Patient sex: F
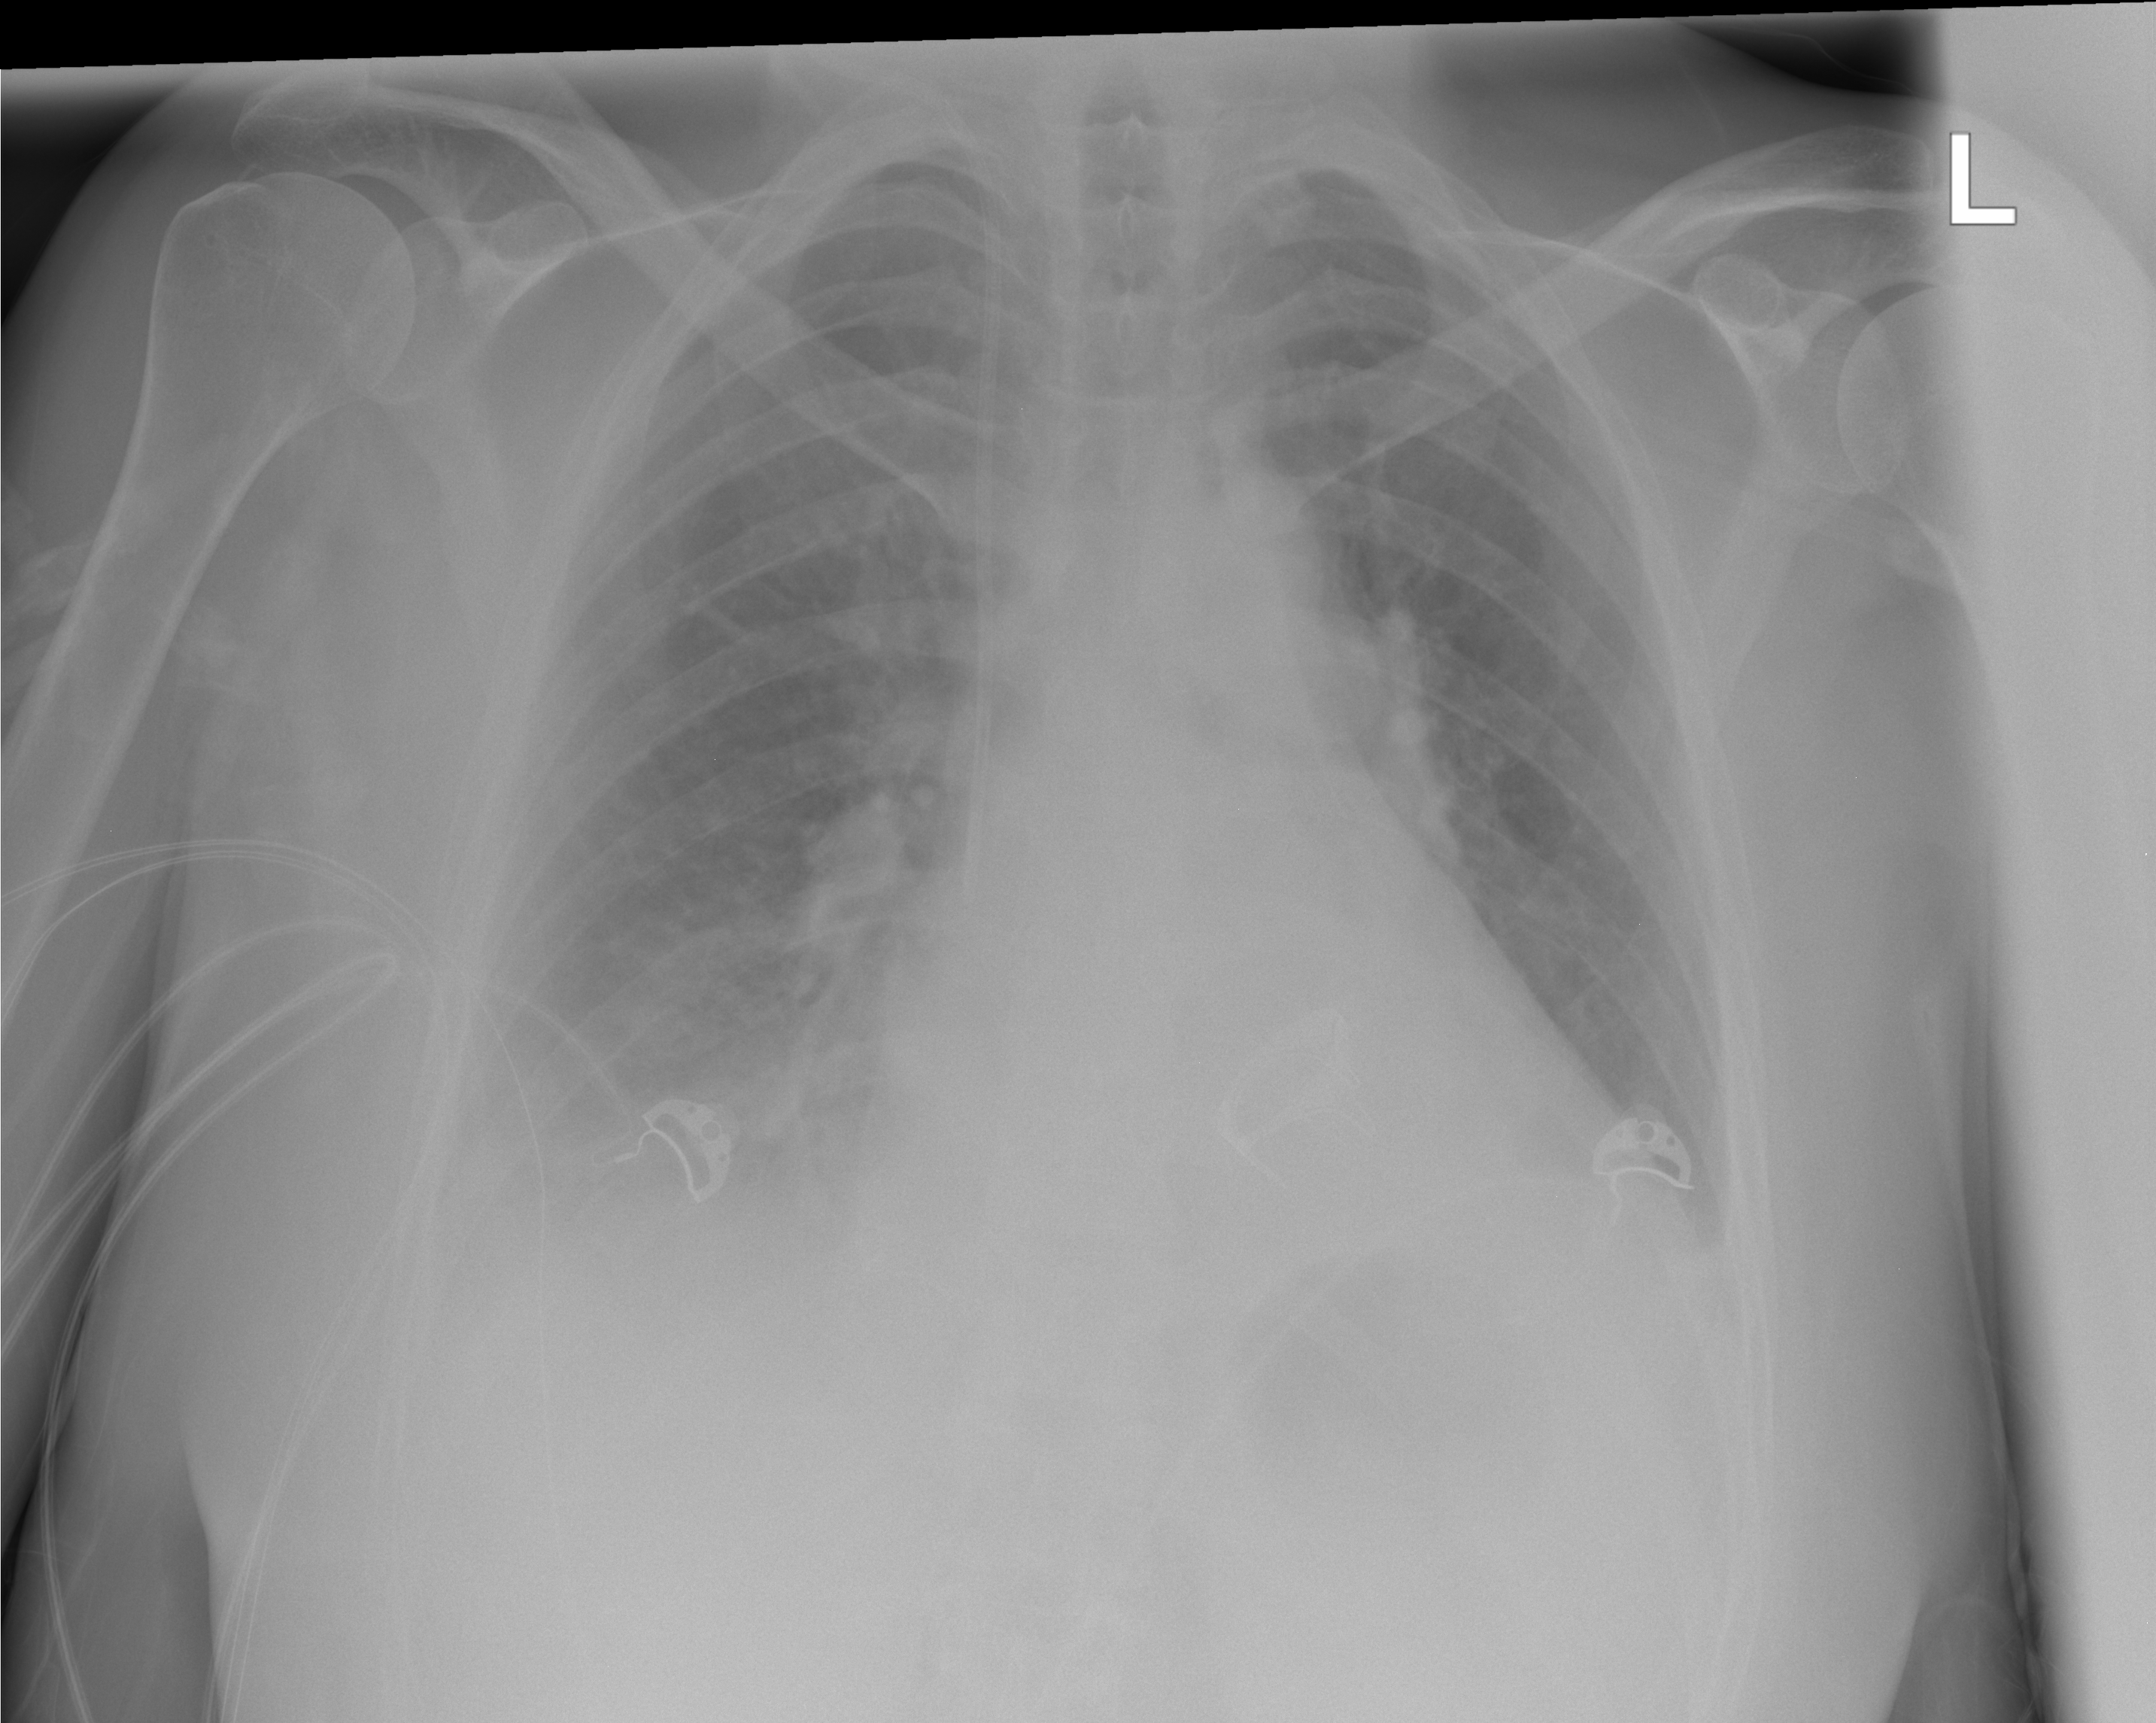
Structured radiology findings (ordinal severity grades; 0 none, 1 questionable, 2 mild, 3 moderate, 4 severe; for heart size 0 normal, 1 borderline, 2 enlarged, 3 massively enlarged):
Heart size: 0
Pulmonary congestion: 0
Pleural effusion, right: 3
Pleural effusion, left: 1
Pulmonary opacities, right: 0
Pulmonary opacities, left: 0
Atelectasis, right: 2
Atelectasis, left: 0